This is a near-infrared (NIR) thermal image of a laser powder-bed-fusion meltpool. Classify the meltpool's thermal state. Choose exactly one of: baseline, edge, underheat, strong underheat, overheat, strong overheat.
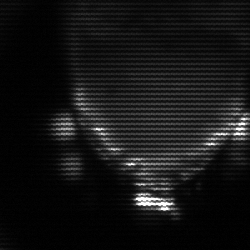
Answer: edge